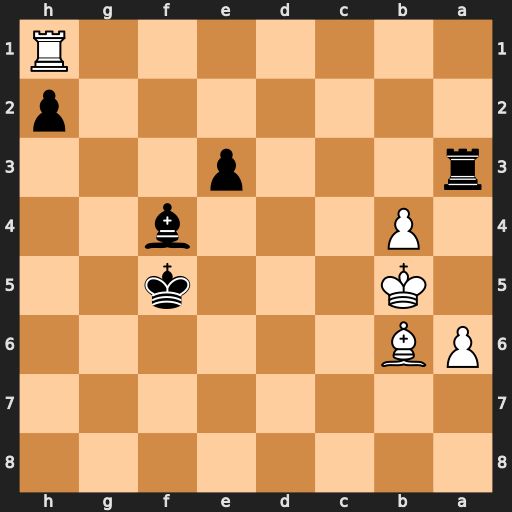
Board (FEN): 8/8/PB6/1K3k2/1P3b2/r3p3/7p/7R
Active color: b
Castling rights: -
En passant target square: -
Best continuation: e2 a7 Rxa7 Bxa7 Bg3 Rxh2 e1=Q